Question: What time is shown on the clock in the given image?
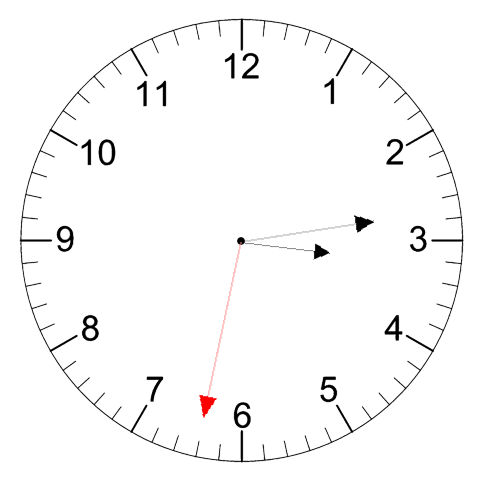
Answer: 03:13:32